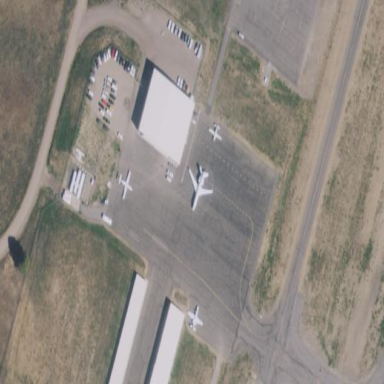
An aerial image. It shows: Apron at the airport.